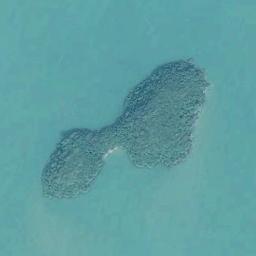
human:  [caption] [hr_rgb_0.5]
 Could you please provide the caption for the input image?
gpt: Many trees are on the island .

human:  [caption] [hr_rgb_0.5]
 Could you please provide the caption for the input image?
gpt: Irregularly shaped island surrounded by turquoise waters, Green islands flourish .

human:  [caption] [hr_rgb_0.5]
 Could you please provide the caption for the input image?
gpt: The shape of the island is almost rectangular .

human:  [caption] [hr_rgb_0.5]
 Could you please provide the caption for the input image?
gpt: The island with dense vegetation is surrounded by green waters .

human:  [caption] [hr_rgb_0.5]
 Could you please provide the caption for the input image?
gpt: There are full of green trees on the island with green water around .